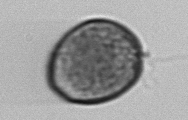
Label: Prorocentrum